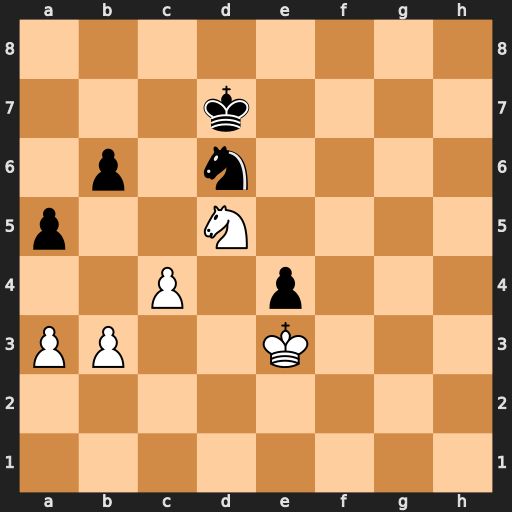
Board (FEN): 8/3k4/1p1n4/p2N4/2P1p3/PP2K3/8/8
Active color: w
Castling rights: -
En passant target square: -
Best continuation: Nxb6+ Kc6 Na4